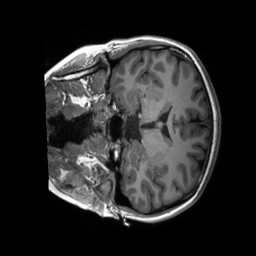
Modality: T1w
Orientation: coronal
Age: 21
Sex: female
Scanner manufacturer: siemens
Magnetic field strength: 3 T
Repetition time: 2.3 s
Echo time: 0.00232 s